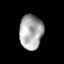
Tissue: lung
Cell type: Epithelial cells
Senescence score: 0.1788
Nuclear area (px): 787
Mean DAPI intensity: 169.396